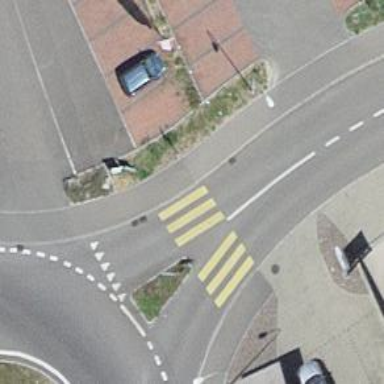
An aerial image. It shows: Uncontrolled zebra crossing with island. The crossing is marked with zebra stripes.